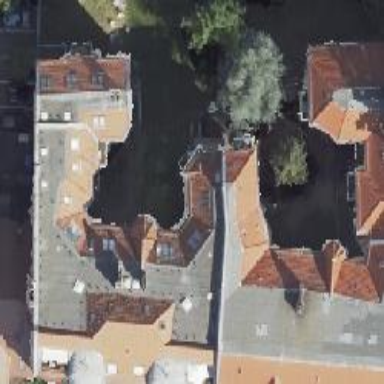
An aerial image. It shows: Building with apartments featuring unique double saltbox roof shape.